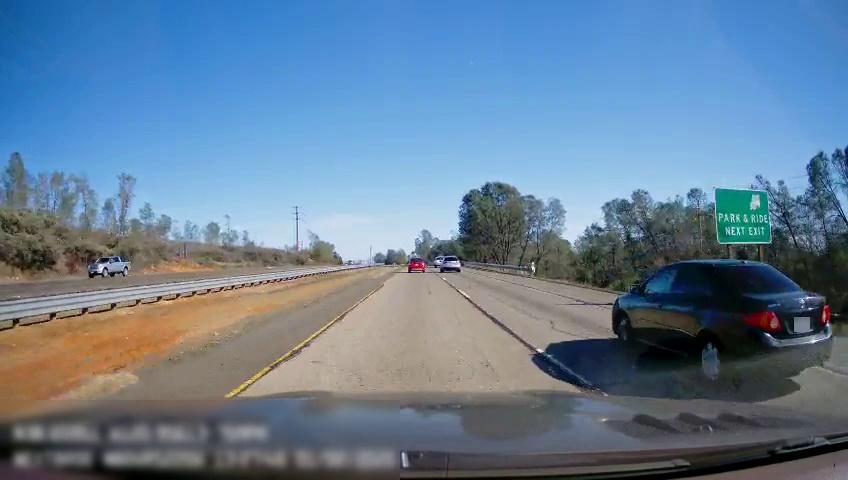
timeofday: Day
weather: Sunny
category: Drivable Space
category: Drivable Space
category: Vehicles | SUV
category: Vehicles | SUV
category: Vehicles | SUV
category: Vehicles | Truck
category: Vehicles | Truck
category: Lanes | Current Lane
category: Lanes | Current Lane
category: Lanes | Alternate Lane
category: Traffic | Signs